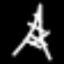
Label: The Eiffel Tower